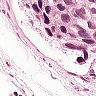
Metastatic tissue present: yes